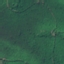
Land use / land cover class: Forest